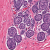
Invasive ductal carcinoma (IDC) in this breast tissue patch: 0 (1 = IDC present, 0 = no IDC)